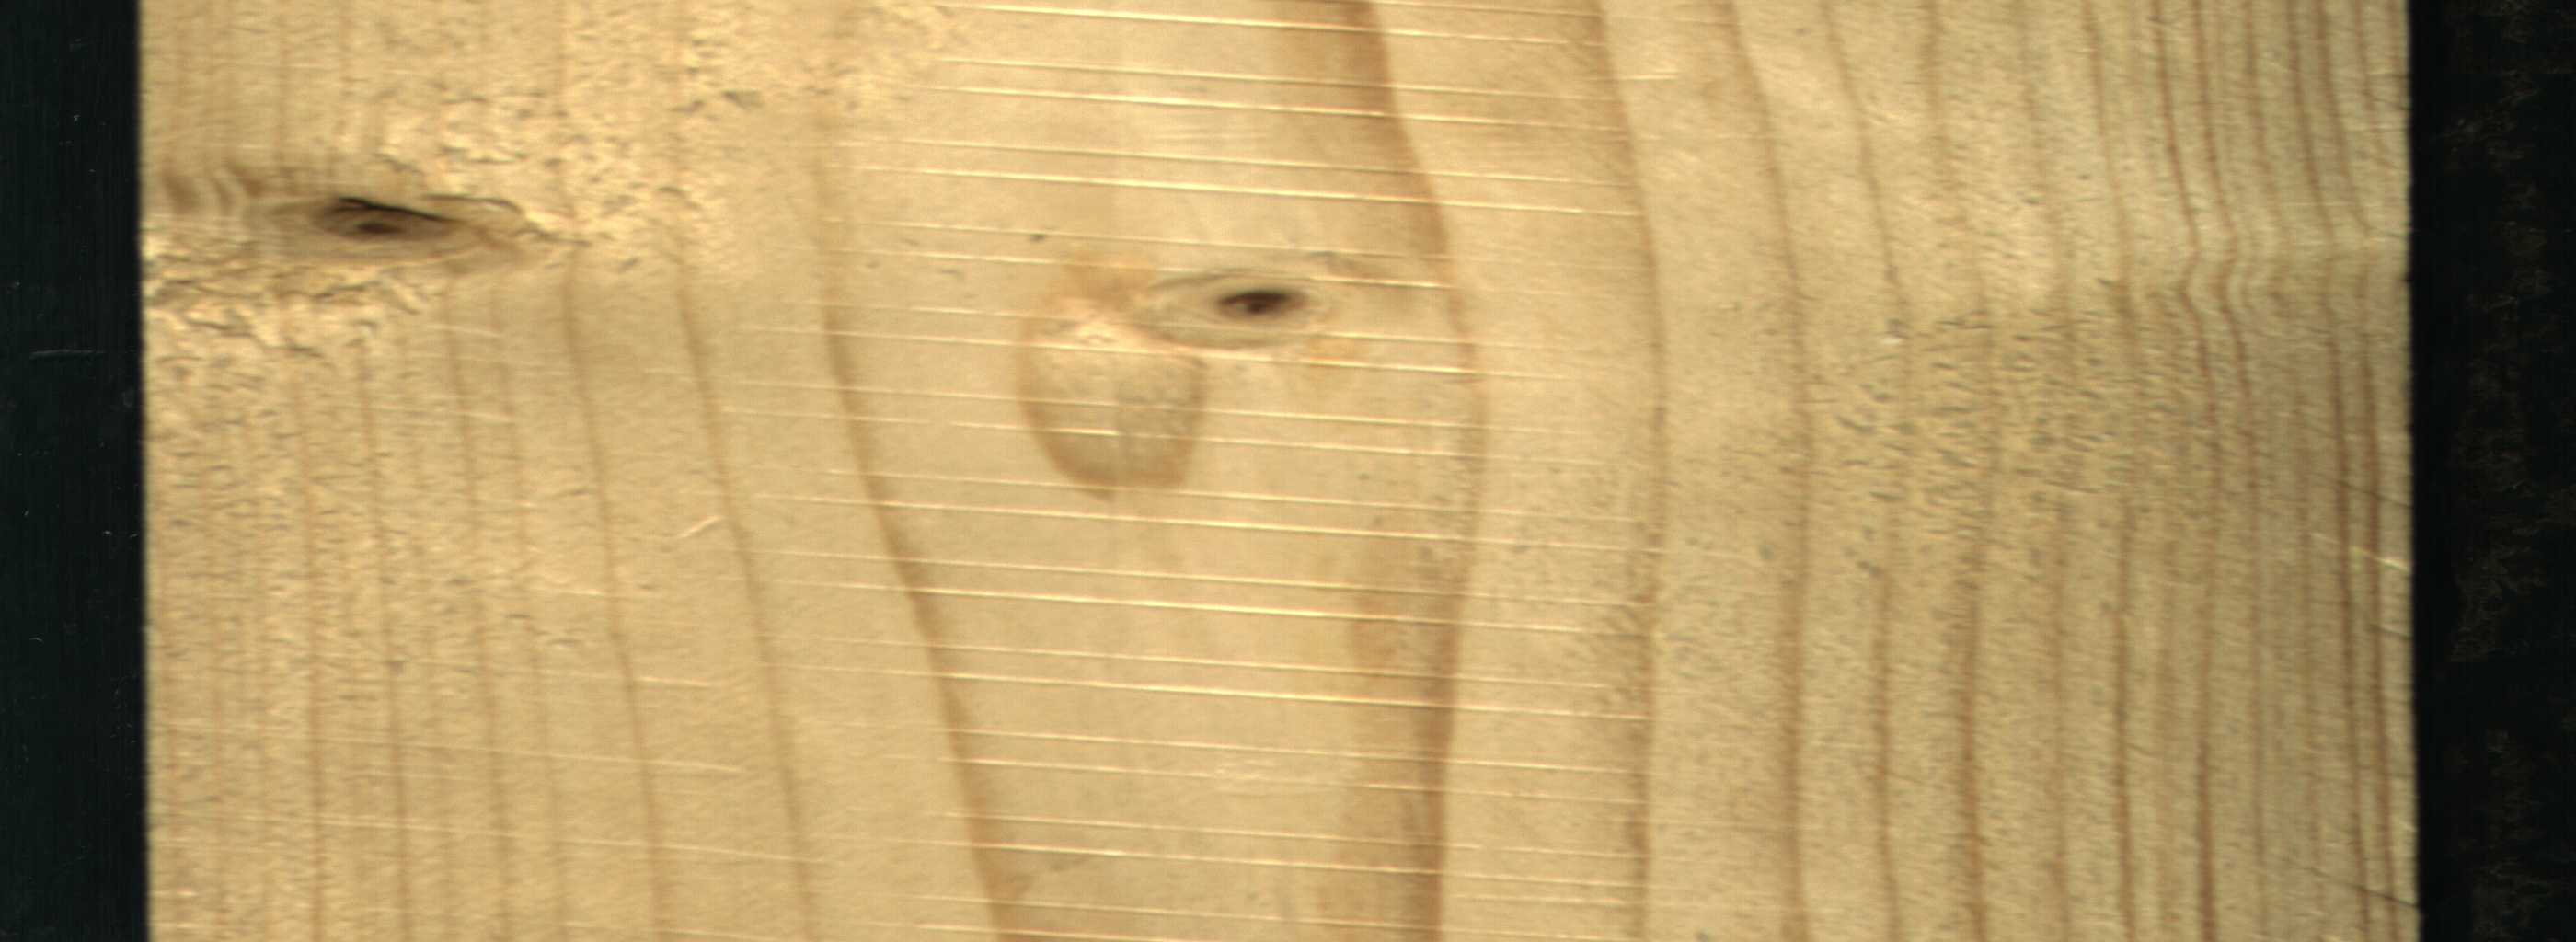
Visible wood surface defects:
Dead_Knot
Live_Knot